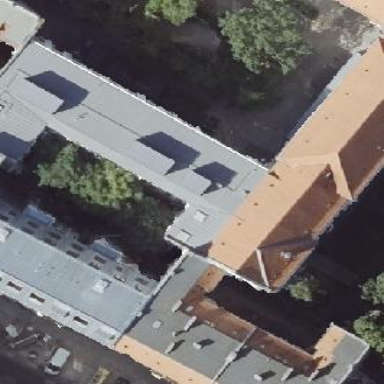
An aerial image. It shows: School building.